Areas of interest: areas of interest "Financial and Insurance Institution"
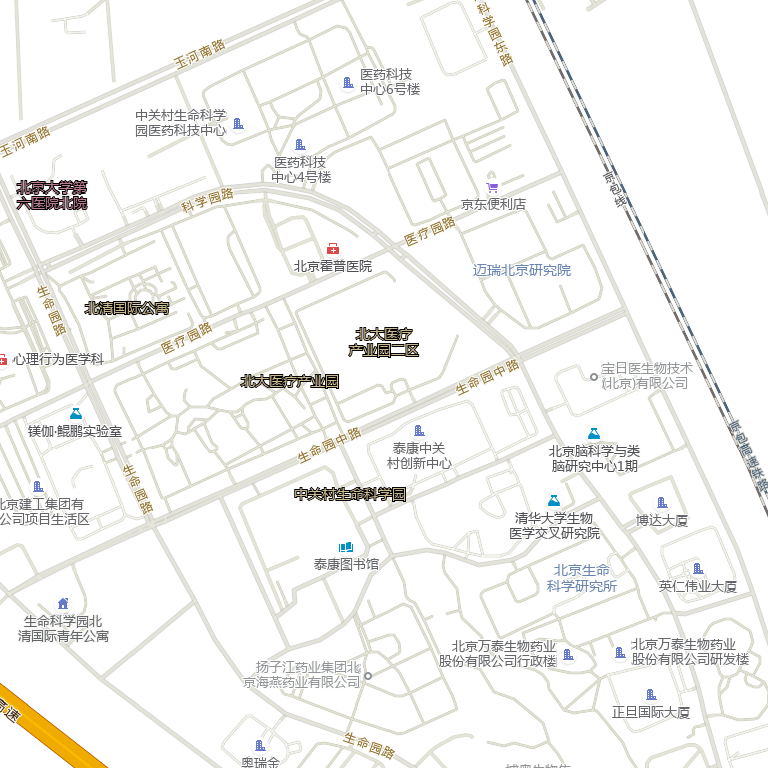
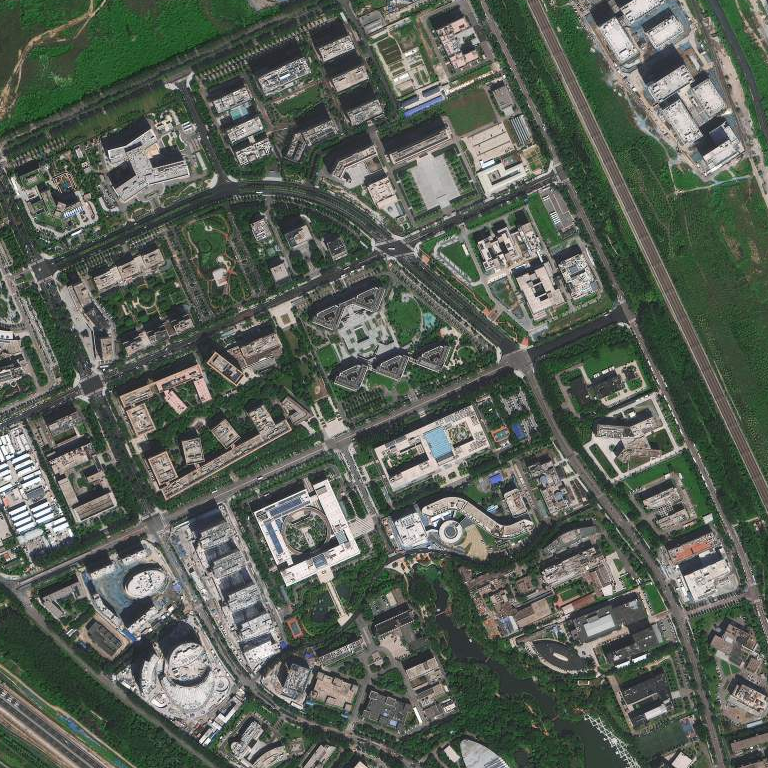